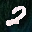
Label: 2